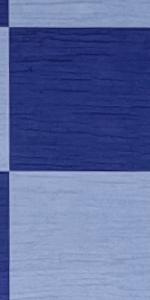
Label: Empty